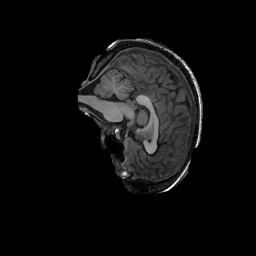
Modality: T1w
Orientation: sagittal
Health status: ill
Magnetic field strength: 3 T